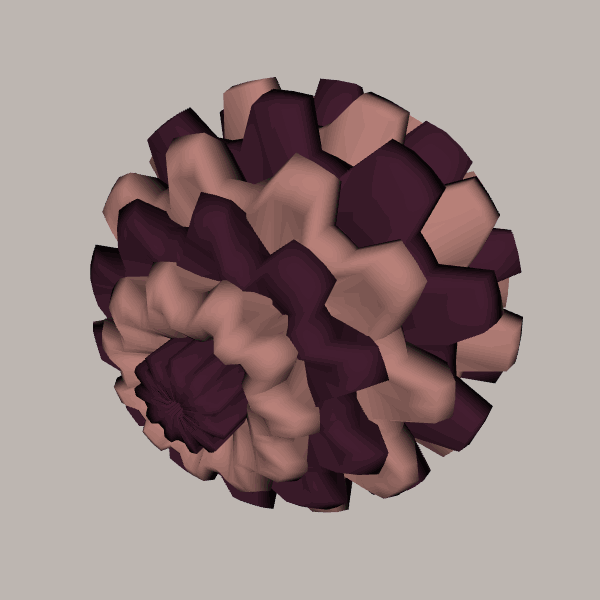
Background: light